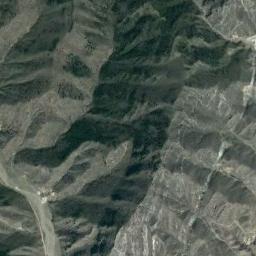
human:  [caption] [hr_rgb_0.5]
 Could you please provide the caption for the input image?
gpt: The folded mountain consists of some ridges and valleys and its rocks are brown .

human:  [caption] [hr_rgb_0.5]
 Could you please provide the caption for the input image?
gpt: The mountain is full of black soil .

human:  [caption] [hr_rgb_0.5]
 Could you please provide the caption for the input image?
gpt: This mountain is completely covered by vegetation .

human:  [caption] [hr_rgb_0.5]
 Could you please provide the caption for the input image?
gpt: The mountain is uneven and chapped .

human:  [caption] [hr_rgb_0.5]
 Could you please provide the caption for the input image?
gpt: There are some ridges on the gray mountain .